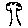
Label: tree